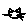
Label: cat